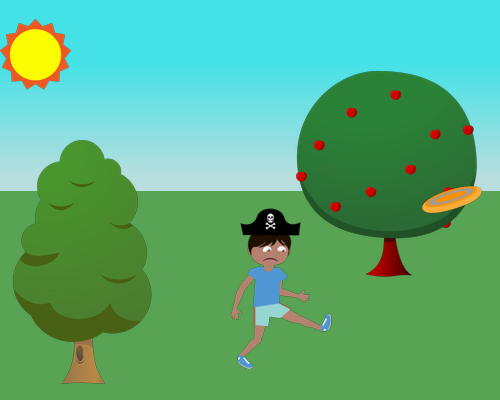
there is a sun in the upper left corner  below a small fluffy tree the the right is a small apple tree with a frisbee in it front and center is a sad boy walking with a pirate hat on